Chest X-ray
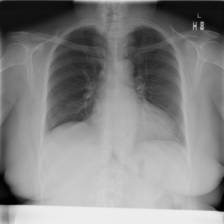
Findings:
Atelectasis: negative
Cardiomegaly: negative
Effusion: negative
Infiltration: negative
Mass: negative
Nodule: negative
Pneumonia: negative
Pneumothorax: negative
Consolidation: negative
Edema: negative
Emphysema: negative
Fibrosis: negative
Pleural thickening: negative
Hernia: negative